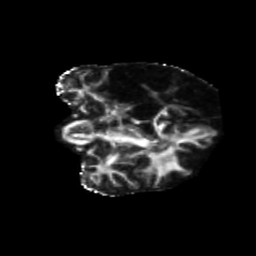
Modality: FA
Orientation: coronal
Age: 61
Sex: female
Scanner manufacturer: siemens
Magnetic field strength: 3 T
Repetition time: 5.25 s
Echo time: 0.08 s